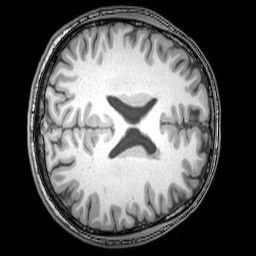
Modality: T1w
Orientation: axial
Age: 23
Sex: male
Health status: healthy
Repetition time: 0.081 s
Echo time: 0.037 s